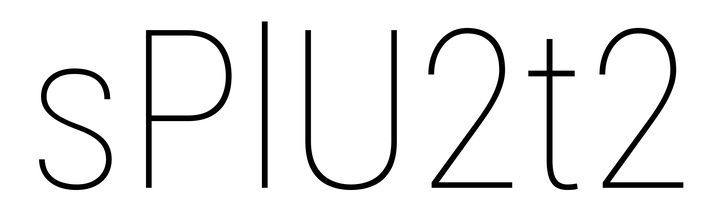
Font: Roboto_Condensed_Thin